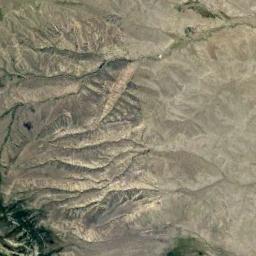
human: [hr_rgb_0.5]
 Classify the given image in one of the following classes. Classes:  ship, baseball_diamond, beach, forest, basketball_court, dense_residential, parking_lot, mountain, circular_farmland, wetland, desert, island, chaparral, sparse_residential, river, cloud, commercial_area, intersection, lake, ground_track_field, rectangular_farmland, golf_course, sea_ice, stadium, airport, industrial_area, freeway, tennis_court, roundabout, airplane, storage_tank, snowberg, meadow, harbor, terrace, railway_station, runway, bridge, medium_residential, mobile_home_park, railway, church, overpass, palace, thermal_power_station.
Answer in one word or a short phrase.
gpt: mountain